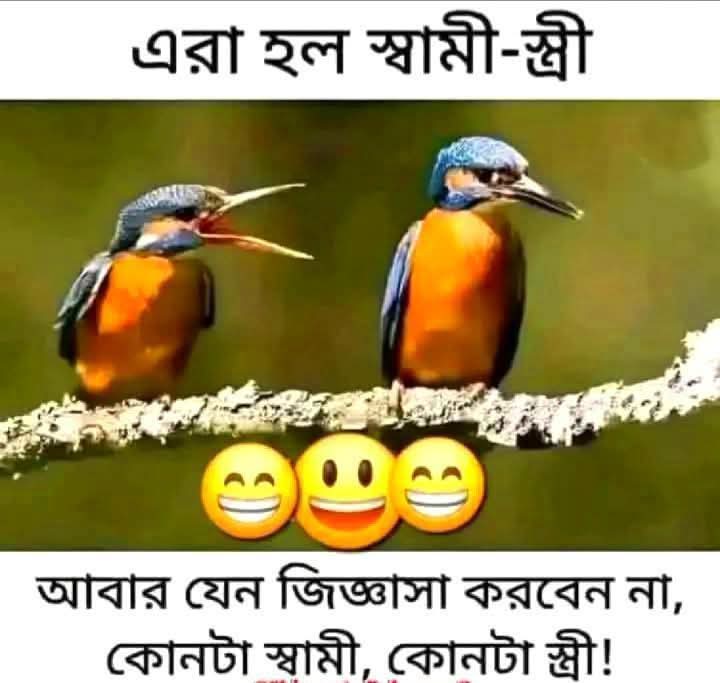
Text: এরা হল স্বামী-স্ত্রী
আবার যেন জিজ্ঞাসা করবেন না, কোনটা স্বামী, কোনটা স্ত্রী!
Label: Non Hate